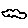
Label: cloud